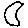
Label: moon